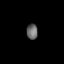
Tissue: lung
Cell type: Epithelial cells
Senescence score: 0.2146
Nuclear area (px): 170
Mean DAPI intensity: 102.694